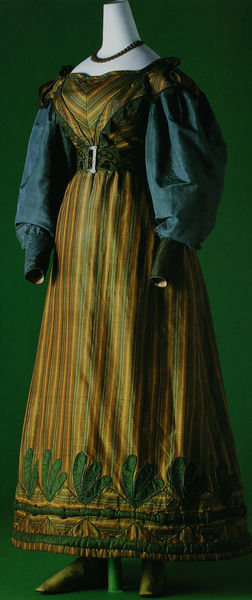
Titel: Tageskleid
Standort: Kyoto (Japan)
Institution: Kyoto Costume Institute
Schlagwörter: blau, blätter, weiß, gelb, grün, ocker, ausschnitt, blumen, braun, brust, frau, kleid, kleider, orange, dame, gürtel, beige, mode, ornament, rock, alt, bluse, kleidung, kragen, spitze, ärmel, hände, bestickt, gewand, gold, kostüm, stickerei, stoff, saum, blatt, pflanzen, dekollete, dekoltee, perlen, puffärmel, schulter, schultern, seide, taille, japan, komplementär, modell, mieder, schuhe, kette, bordüre, weiblich, floral, verzierung, gestreift, streifen, gestell, rüschen, model, perlenkette, halskette, foto, fotografie, photographie, schnalle, motiv, stilisiert, manschetten, schuh, bekleidung, puppe, photo, tracht, biedermeier, farbfoto, mittelalter, bürgerlich, tageskleid, sammlung, gewebe, gülden, textil, applikation, baumwolle, wulst, pluderärmel, tailliert, tradition, bleu, blattmotiv, borten, gürtelschnalle, volkstümlich, pflanzenornament, blattornament, damenmode, kyoto, kleiderpuppe, blouson, outfit, gürgel, standpuppe, er, schmale lange bündchen, a-rock, fledermausärmel